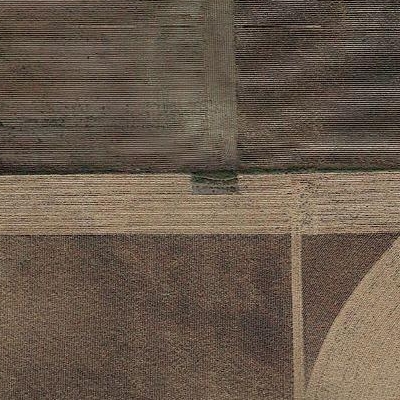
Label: Field